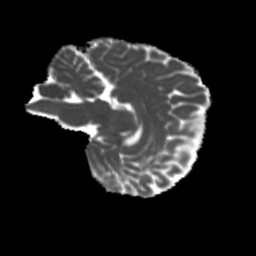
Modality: MD
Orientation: sagittal
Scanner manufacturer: siemens
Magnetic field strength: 3 T
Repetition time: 4 s
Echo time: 0.0594 s